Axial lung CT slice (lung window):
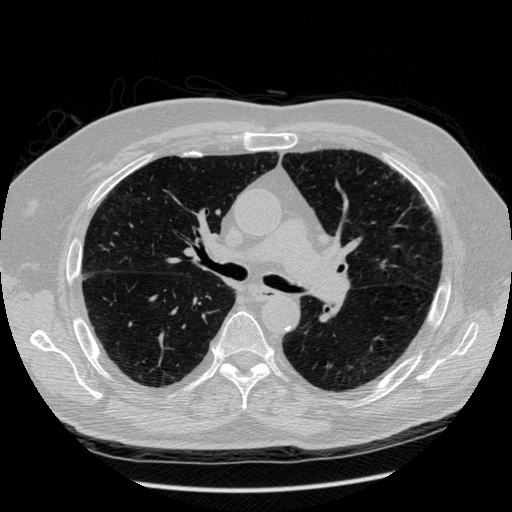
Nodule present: no